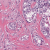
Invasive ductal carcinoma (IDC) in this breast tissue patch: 1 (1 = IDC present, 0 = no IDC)